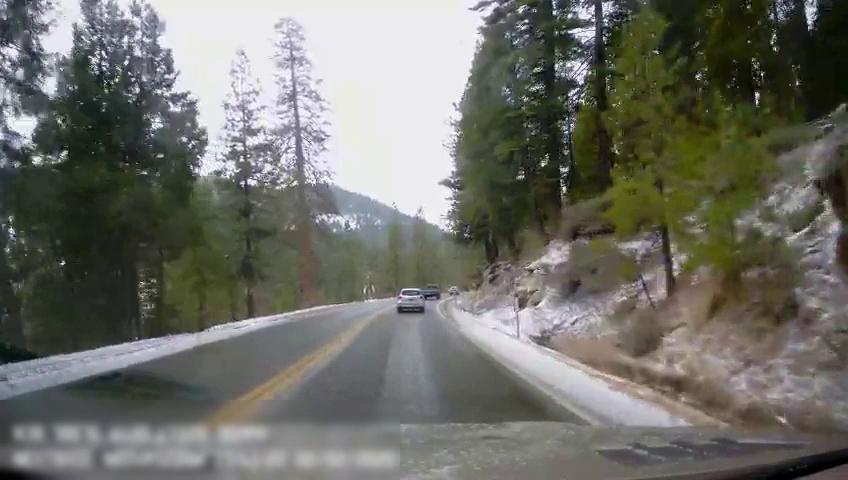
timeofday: Day
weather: Cloudy
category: Drivable Space
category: Vehicles | Car
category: Vehicles | Truck
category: Vehicles | Car
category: Lanes | Current Lane
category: Lanes | Current Lane
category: Lanes | Opposite Lane